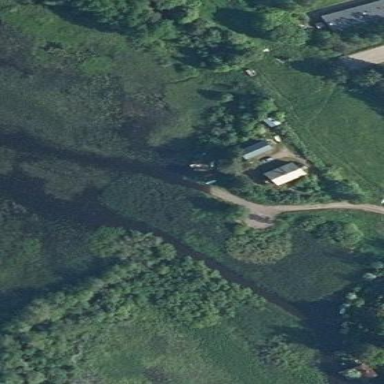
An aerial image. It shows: Reedbed in wetland area.